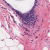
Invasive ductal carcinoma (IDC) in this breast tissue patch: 0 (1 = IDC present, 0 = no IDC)